Question: I have a minor problem with my ScaleLine, the code isnt more then
'''
this.scaleline = new OpenLayers.Control.ScaleLine();
map.addControl(this.scaleline);
'''
And this should show everything just fine, as long as you initate it where the map is being initated (I have tried placing it at different places, but same result).
All I do get is

And its logic works just fine, and when I read OpenLayers, thats all you need to have it fully working.
What Im missing, is the "line" between the numbers and around (to make it look like a scale). Any suggestions?
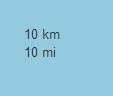
Answer: I solved this issue, I totally forgot that in default/theme there's a css which does some magic for the scaleLine.
So I figured I write it here and now, incase someone else forgets about the default CSS.